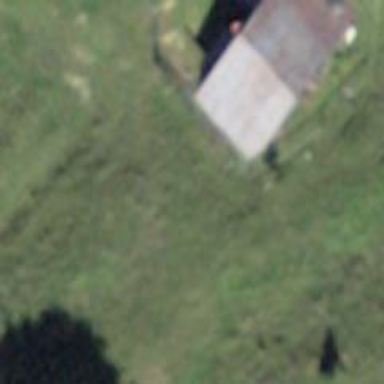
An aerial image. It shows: Cabin is depicted in the image.